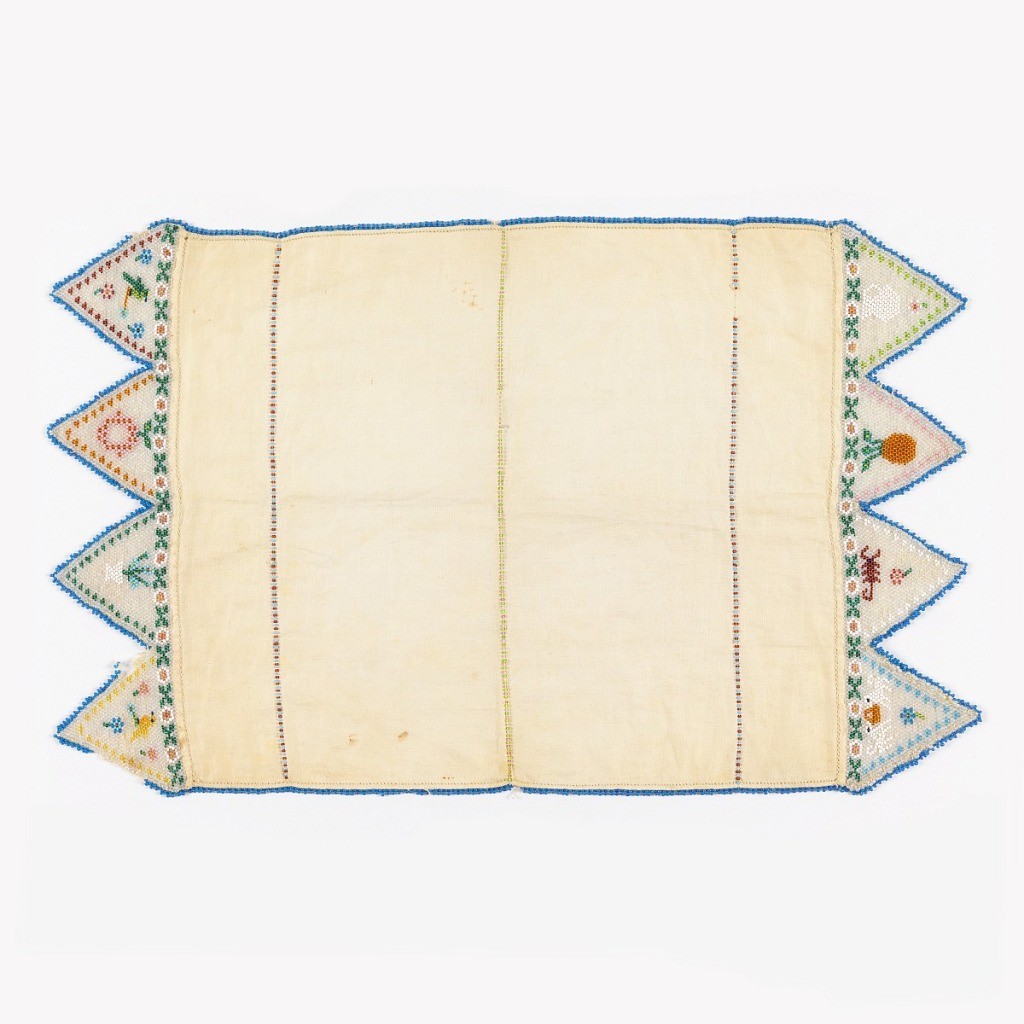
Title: Sampler
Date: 19th century
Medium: glass beads, cotton Technique: beads sewn on individually; strung individually for the edge
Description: Three bands sewn together with withdrawn element work. Each end has four beadwork tabs.